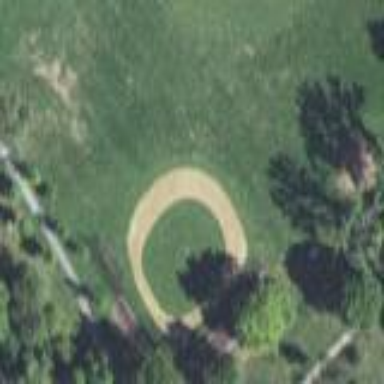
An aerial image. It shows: Baseball pitch for leisure land.